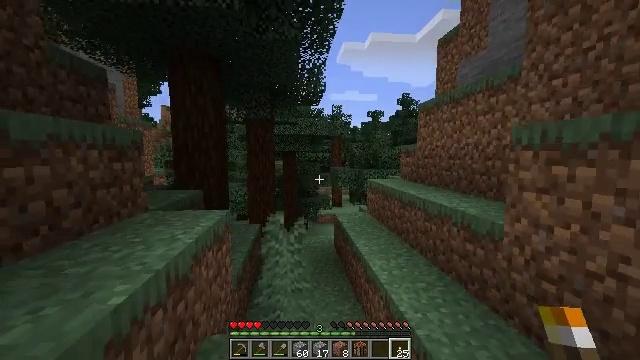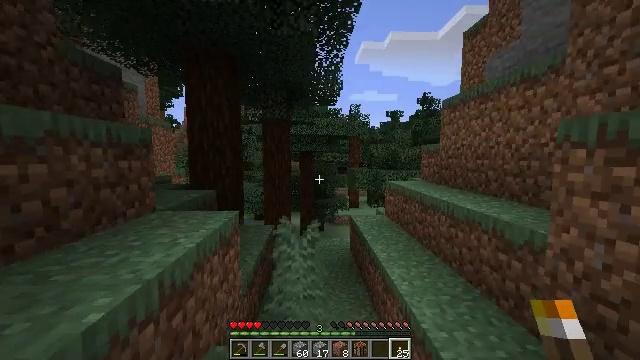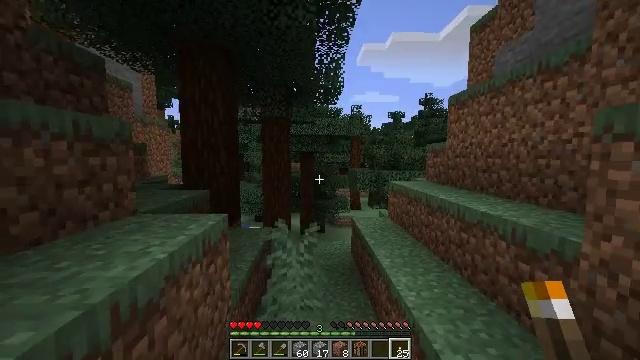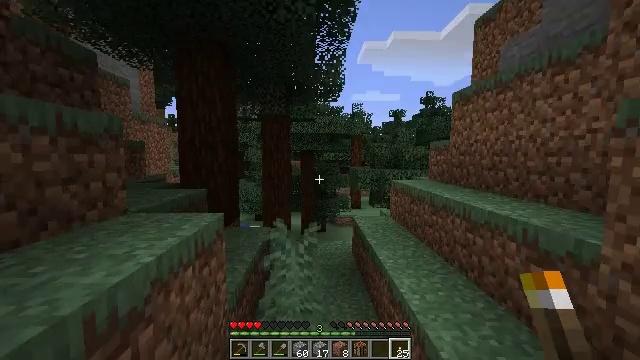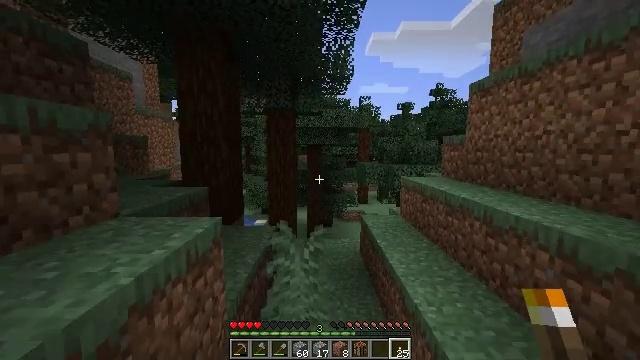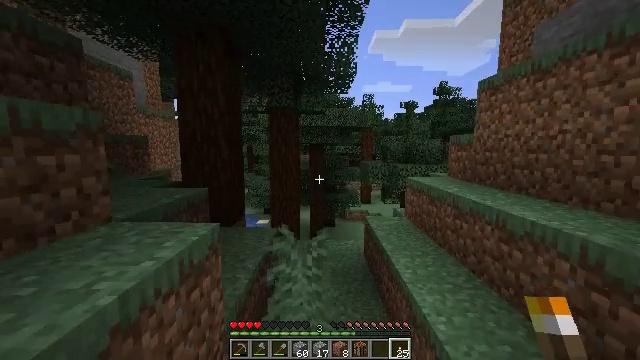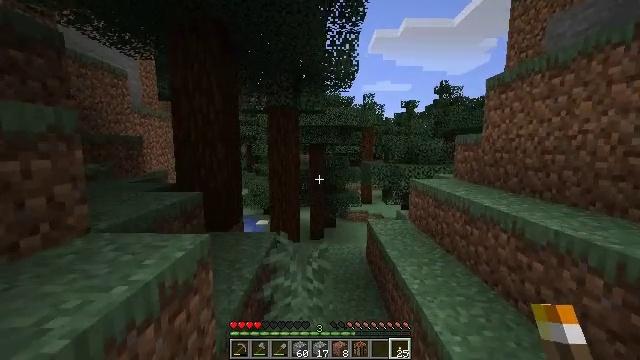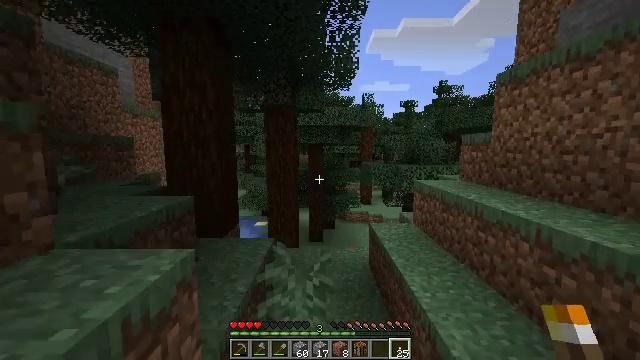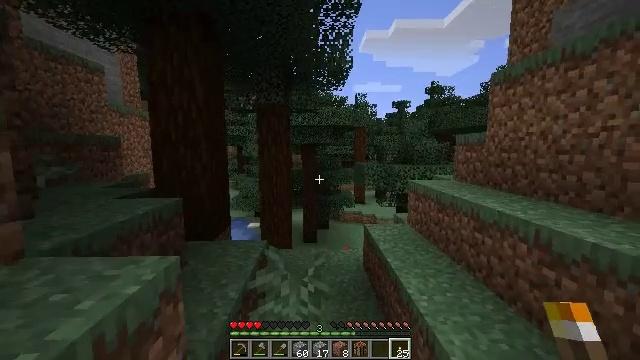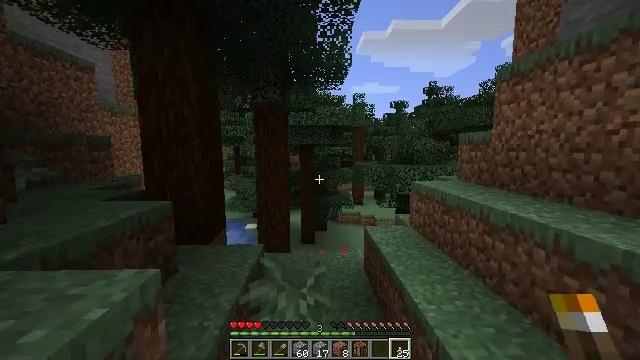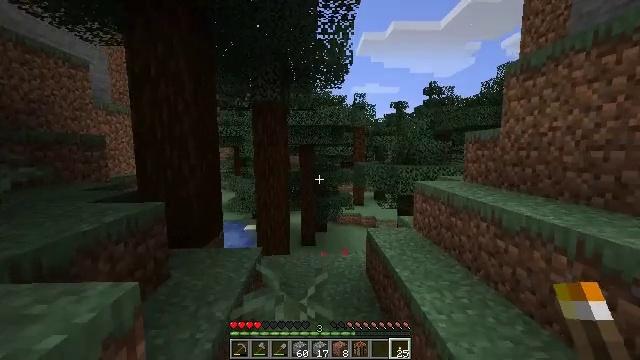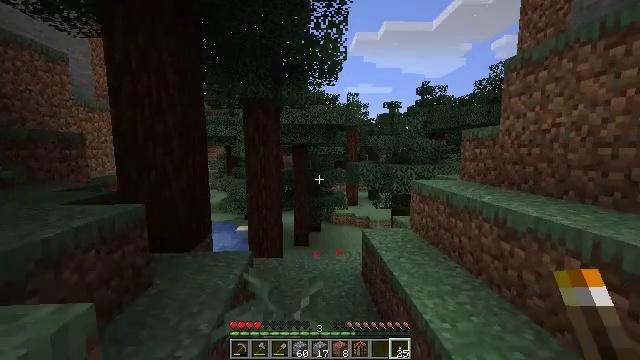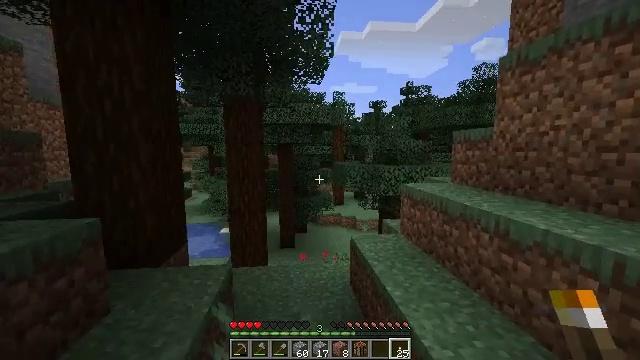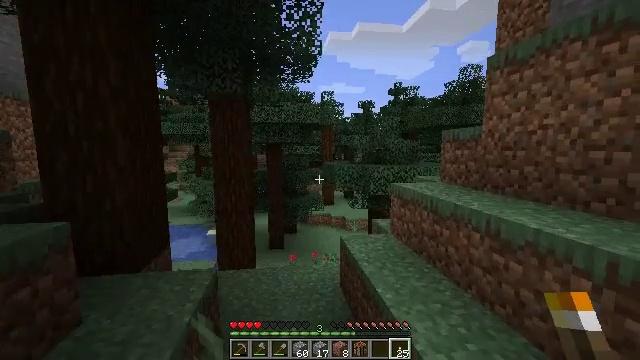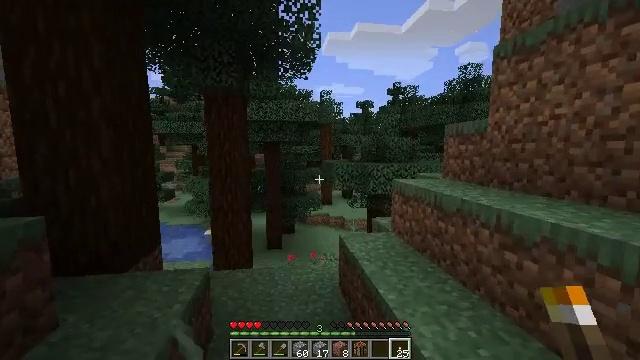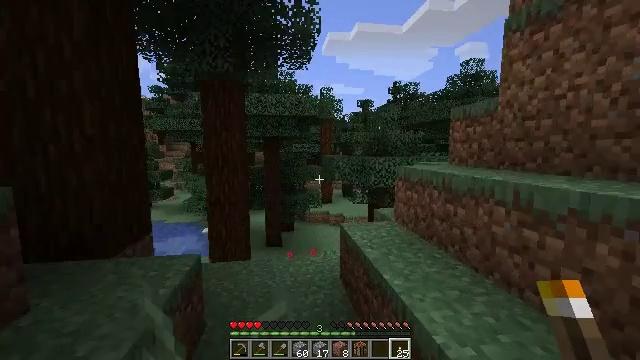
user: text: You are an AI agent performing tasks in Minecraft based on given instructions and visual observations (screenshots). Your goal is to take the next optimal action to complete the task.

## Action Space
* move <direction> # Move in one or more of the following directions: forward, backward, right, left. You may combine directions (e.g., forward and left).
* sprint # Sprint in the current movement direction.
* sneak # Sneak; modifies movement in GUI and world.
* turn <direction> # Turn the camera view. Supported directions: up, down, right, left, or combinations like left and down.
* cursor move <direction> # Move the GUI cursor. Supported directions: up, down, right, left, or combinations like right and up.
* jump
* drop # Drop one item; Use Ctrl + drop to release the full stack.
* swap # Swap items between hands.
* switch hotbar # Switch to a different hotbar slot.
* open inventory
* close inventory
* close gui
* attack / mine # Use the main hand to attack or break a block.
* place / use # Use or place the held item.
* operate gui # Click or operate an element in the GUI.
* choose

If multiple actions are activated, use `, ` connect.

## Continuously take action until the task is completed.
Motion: motion action
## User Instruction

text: Kill aquatic mobs.
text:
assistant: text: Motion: move forward, turn left
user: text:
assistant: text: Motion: move forward
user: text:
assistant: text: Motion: move forward
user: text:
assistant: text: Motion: move forward, turn left and down
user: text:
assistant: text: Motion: move forward
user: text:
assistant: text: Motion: move forward
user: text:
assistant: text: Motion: move forward
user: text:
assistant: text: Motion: move forward, turn right
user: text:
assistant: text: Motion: move forward
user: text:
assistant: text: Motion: move forward
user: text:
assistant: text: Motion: move forward, turn right
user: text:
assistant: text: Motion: move forward, turn right
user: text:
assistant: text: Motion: move forward, turn right
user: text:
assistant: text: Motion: move forward
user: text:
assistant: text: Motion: move forward
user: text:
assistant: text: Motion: move forward
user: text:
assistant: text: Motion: move forward
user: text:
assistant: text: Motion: move forward
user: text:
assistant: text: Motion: move forward
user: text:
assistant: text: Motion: move forward
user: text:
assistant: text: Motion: move forward
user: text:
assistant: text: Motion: move forward
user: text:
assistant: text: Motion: move forward
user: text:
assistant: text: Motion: move forward
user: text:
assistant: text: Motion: move forward
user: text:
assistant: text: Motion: move forward
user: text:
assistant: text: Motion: move forward, turn left and down
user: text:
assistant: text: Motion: move forward, turn left and down
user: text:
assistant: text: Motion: move forward, turn down
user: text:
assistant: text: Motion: move forward, turn down